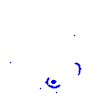
Particle: electron